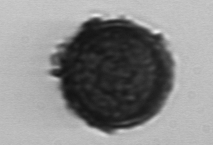
Label: Coscinodiscus